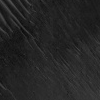
Atmospheric dust classification: not_dusty